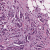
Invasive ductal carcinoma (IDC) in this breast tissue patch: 1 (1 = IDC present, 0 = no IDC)